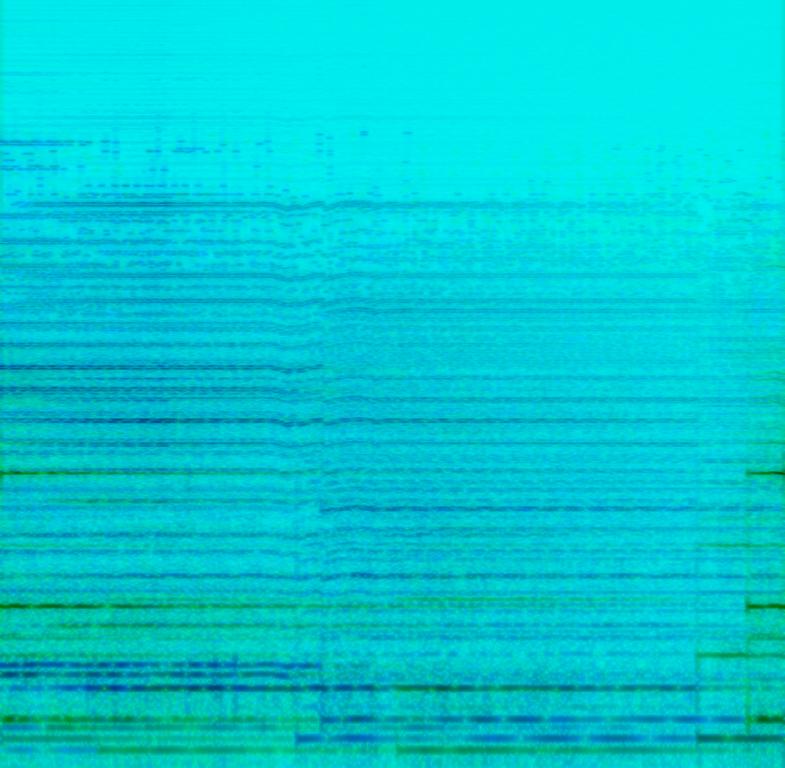
The Low Quality recording features a synth key melody. It sounds suspenseful and intense. The recording is noisy.